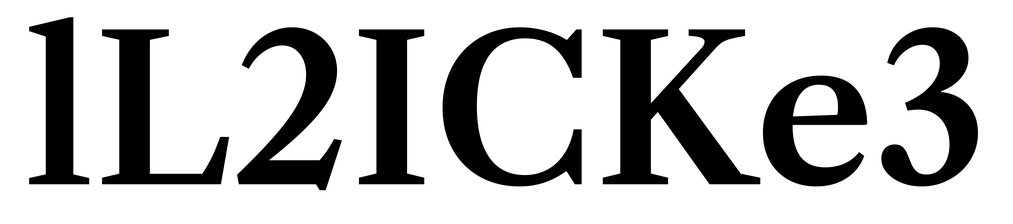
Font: LibreCaslonText_SemiBold